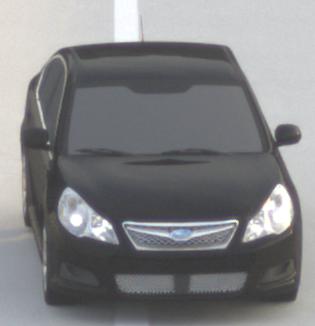
Make: Subaru
Model: Legacy 2.0R
Detailed model: Legacy (IV) Limousine
Model produced from: 2007/09
Model produced until: 2008/10
Doors: 4
Color: black
Road condition: dry road
Daytime: sunrise or sunset
Contrast: low contrast